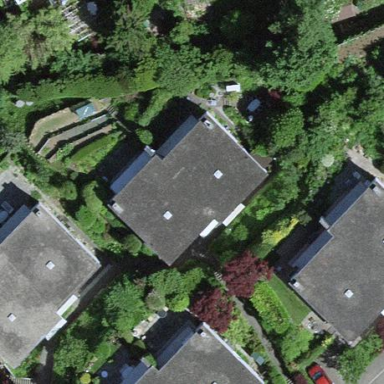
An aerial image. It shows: Simple and straightforward house.